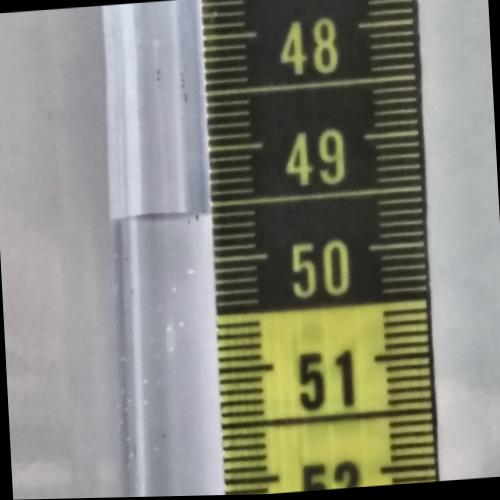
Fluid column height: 49.6 cm